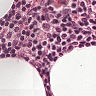
Metastatic tissue present: no